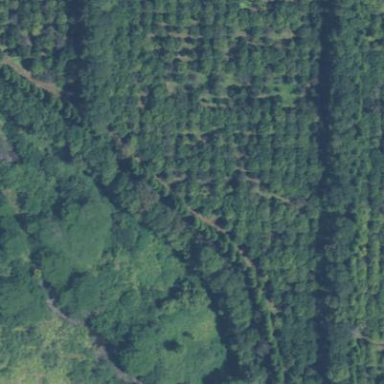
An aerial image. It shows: Orchard filled with macadamia trees.